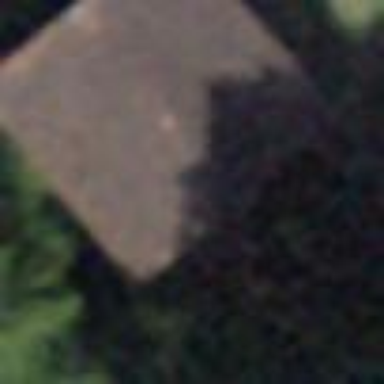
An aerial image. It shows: Barn.